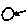
Label: circle